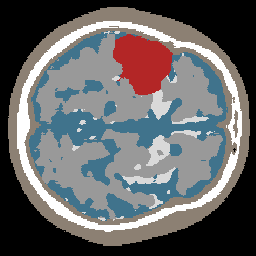
Label: lesion